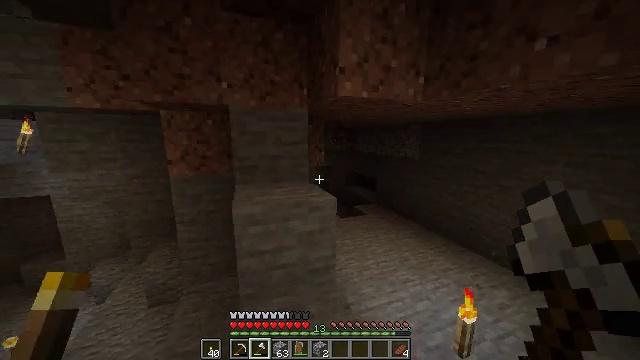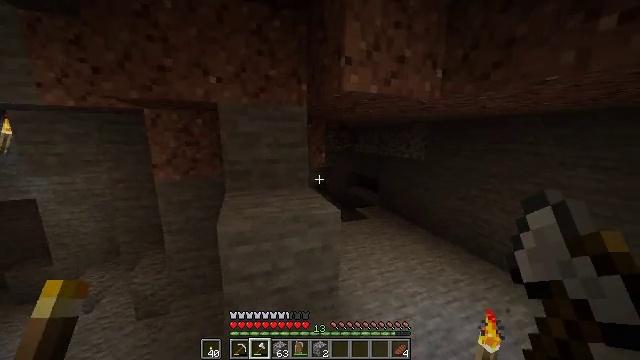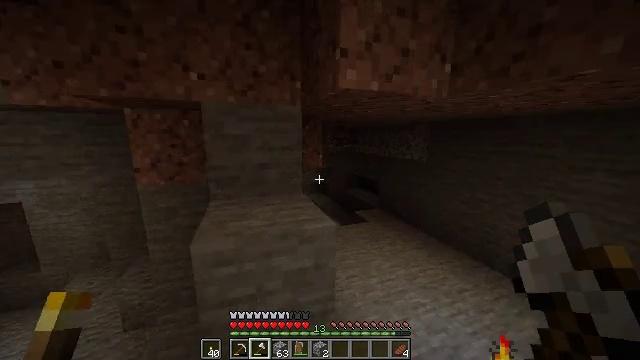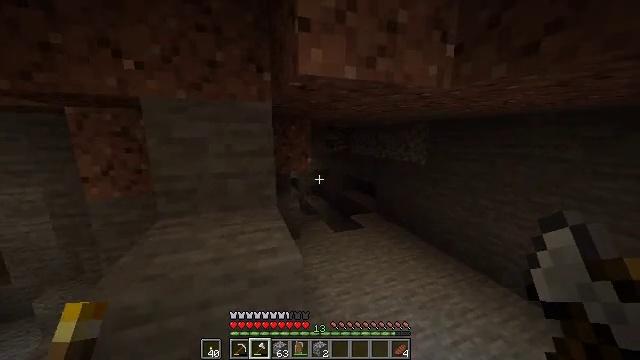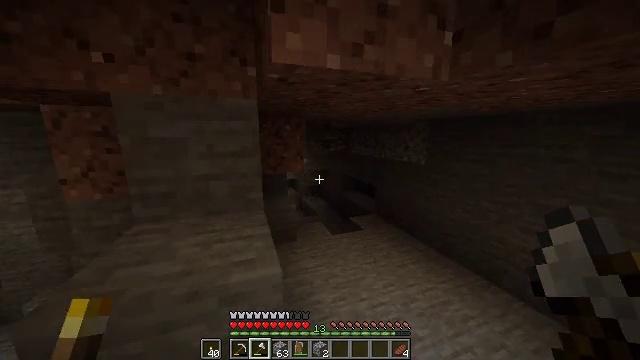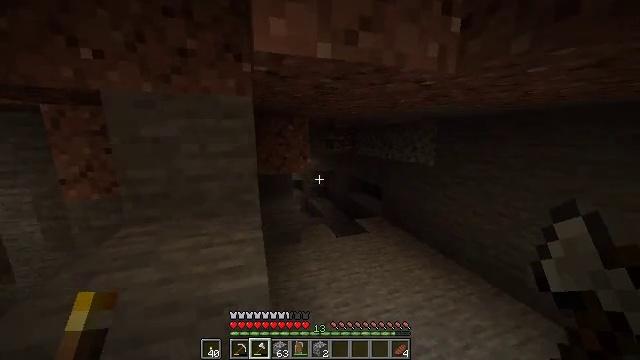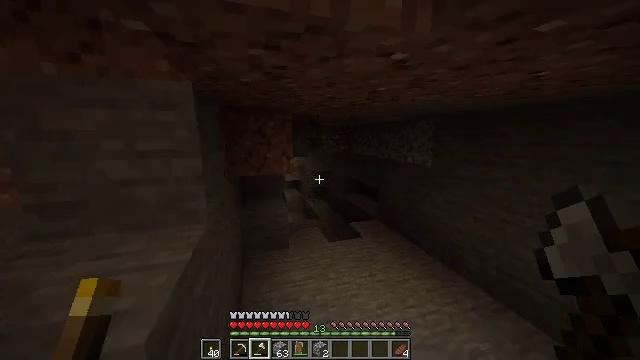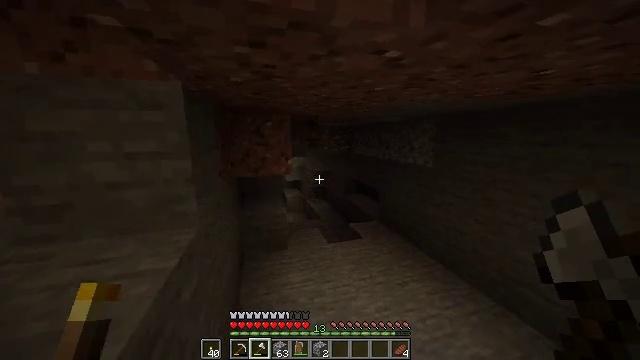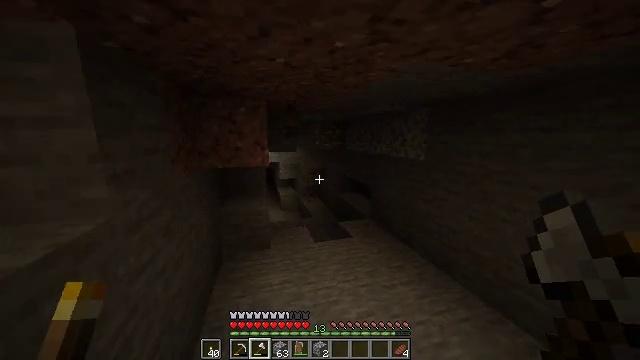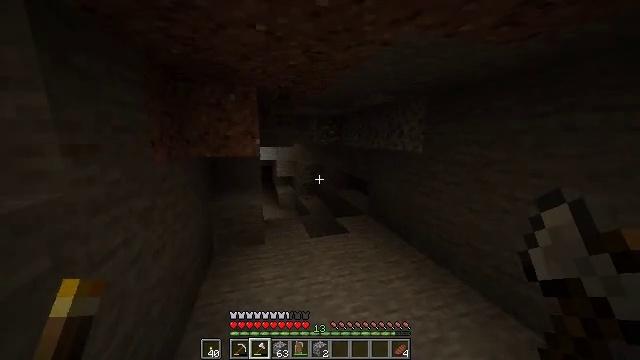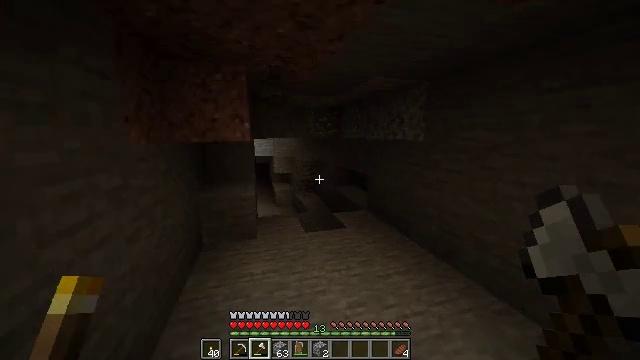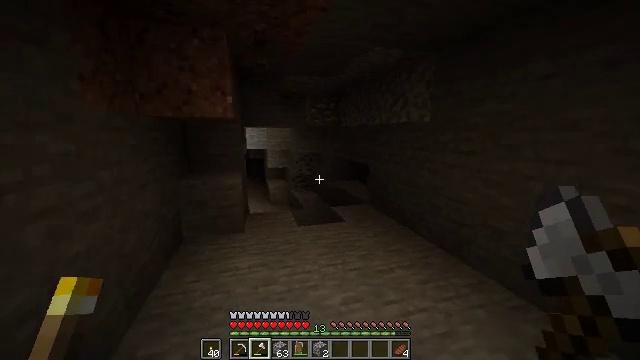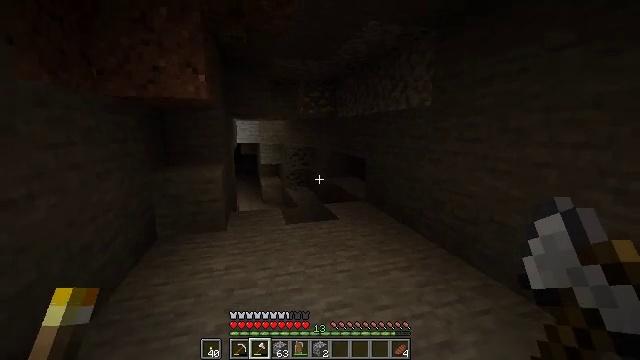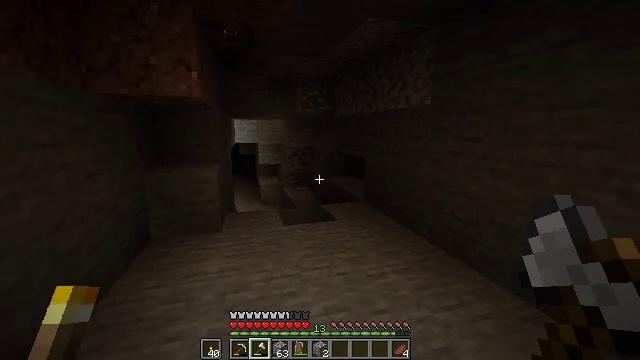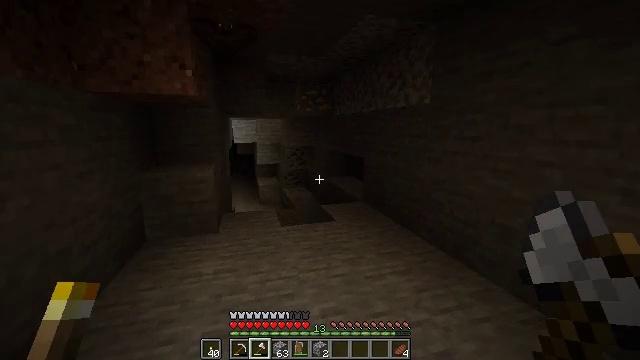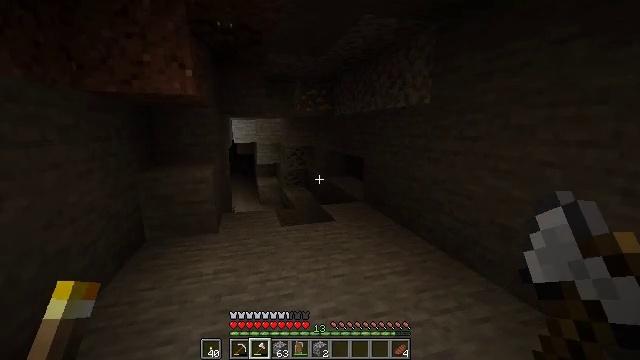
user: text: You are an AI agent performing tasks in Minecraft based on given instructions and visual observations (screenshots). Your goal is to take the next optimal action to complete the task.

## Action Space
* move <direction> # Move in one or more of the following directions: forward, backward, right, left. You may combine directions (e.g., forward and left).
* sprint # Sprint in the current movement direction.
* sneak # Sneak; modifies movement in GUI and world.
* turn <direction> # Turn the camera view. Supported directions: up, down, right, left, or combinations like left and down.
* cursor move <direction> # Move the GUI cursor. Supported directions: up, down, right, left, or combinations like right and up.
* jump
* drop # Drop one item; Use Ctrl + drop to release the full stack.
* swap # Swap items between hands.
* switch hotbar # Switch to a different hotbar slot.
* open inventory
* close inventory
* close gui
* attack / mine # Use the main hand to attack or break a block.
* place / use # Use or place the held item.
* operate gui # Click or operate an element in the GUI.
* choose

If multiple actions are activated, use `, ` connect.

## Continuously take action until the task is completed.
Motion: motion action
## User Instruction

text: Kill flying mobs.
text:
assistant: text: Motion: move forward and move right
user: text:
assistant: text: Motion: move forward and move right
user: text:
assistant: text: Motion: move forward and move right
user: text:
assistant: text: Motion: move forward and move right
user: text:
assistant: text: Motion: move forward and move right, turn left
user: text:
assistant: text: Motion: move forward and move right
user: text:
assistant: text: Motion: move forward and move right
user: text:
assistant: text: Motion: move forward and move right
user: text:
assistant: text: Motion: no_op
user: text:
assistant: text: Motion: no_op
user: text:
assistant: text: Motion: no_op
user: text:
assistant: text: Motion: no_op
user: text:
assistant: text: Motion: no_op
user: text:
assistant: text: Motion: no_op
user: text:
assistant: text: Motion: no_op
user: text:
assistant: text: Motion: no_op
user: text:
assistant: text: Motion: no_op
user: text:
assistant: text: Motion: no_op
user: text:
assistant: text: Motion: no_op
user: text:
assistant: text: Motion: no_op
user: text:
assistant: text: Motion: no_op
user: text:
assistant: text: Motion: move left
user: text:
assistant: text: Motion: move left
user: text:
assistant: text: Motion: move left
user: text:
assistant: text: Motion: move left
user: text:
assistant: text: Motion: move left
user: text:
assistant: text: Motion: move left, turn left and down
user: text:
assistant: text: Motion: move left, turn left and down
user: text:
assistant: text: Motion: move back
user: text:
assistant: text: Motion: move back, attack / mine